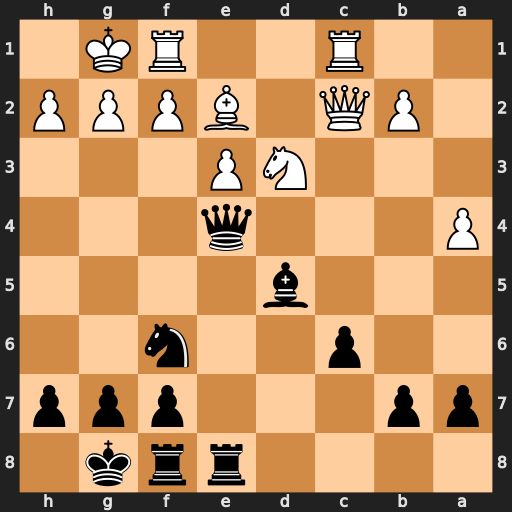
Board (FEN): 4rrk1/pp3ppp/2p2n2/3b4/P3q3/3NP3/1PQ1BPPP/2R2RK1
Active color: b
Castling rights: -
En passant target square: -
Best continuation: Qxg2#